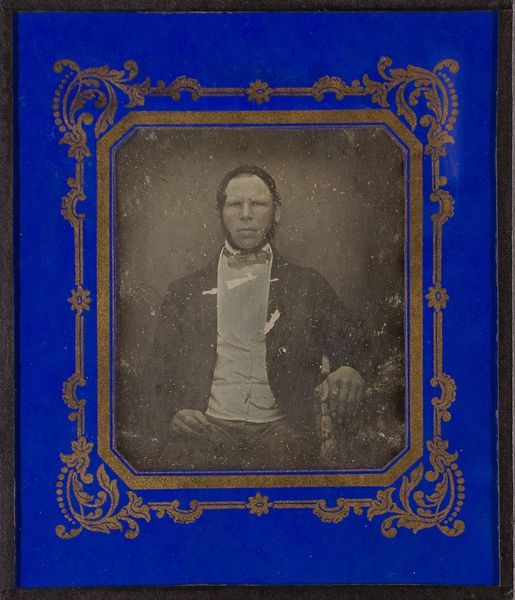
Titel: Unbekannter Mann
Künstler: S. Fraenkel junior
Standort: Hamburg
Institution: Museum für Kunst und Gewerbe Hamburg
Schlagwörter: mann, portrait, figur, foto, fotografie, photographie, photo, lichtbild, daguerreotypie, bildwerke, angewandte und bildende kunst, hessische systematik, porträt, porträtfotografie, porträtphotographie, hüftbild